Question: I am hoping to use R to create pivot tables more quickly than with Excel (and reduce room for errors.
For example, if I have a data set like this:
'''
id<-c("p","q","r","s","t","u","p","q","r","s","t","u")
time<-c(0,0,0,0,0,0,1,1,1,1,1,1)
foldchange<-rnorm(12)
log2foldchange<-rnorm(12)
p.value<-rnorm(12)
df<-data.frame(id,time,foldchange,log2foldchange,p.value)
'''
and I want to sort the table out as I would in excel using pivot table to look like this (or as close as possible):

Any ideas? Cannot figure out how to do this (or anything that resembles this) from the examples on here.
Thanks!
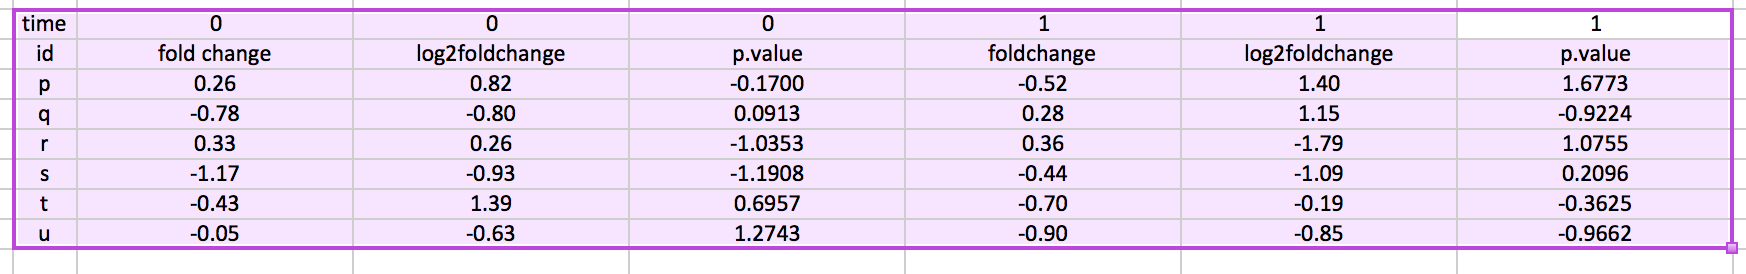
Answer: You should 'set.seed' if you're going to generate random numbers for an example
'''
set.seed(1)
id<-c("p","q","r","s","t","u","p","q","r","s","t","u")
time<-c(0,0,0,0,0,0,1,1,1,1,1,1)
foldchange<-rnorm(12)
log2foldchange<-rnorm(12)
p.value<-rnorm(12)
df<-data.frame(id,time,foldchange,log2foldchange,p.value)
reshape(df, dir = 'wide', idvar = 'id', timevar = 'time')
# id foldchange.0 log2foldchange.0 p.value.0 foldchange.1 log2foldchange.1 p.value.1
# 1 p -<PHONE> -0.62124058 0.61982575 <PHONE> 0.82122120 1.35867955
# 2 q <PHONE> -2.21469989 -0.<PHONE> <PHONE> 0.59390132 -0.<PHONE>
# 3 r -<PHONE> 1.<PHONE> -0.<PHONE> <PHONE> 0.91897737 0.38767161
# 4 s <PHONE> -0.<PHONE> -1.47075238 -<PHONE> 0.78213630 -0.<PHONE>
# 5 t <PHONE> -0.<PHONE> -0.47815006 <PHONE> 0.<PHONE> -1.37705956
# 6 u -<PHONE> 0.94383621 0.41794156 <PHONE> -1.98935170 -0.41499456
'''
or simply
'''
reshape(df, dir = 'wide')
# id foldchange.0 log2foldchange.0 p.value.0 foldchange.1 log2foldchange.1 p.value.1
# 1 p -<PHONE> -0.62124058 0.61982575 <PHONE> 0.82122120 1.35867955
# 2 q <PHONE> -2.21469989 -0.<PHONE> <PHONE> 0.59390132 -0.<PHONE>
# 3 r -<PHONE> 1.<PHONE> -0.<PHONE> <PHONE> 0.91897737 0.38767161
# 4 s <PHONE> -0.<PHONE> -1.47075238 -<PHONE> 0.78213630 -0.<PHONE>
# 5 t <PHONE> -0.<PHONE> -0.47815006 <PHONE> 0.<PHONE> -1.37705956
# 6 u -<PHONE> 0.94383621 0.41794156 <PHONE> -1.98935170 -0.41499456
'''
very straight-forward, right @data.table?